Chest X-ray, AP view. Patient: 26 years old, sex M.
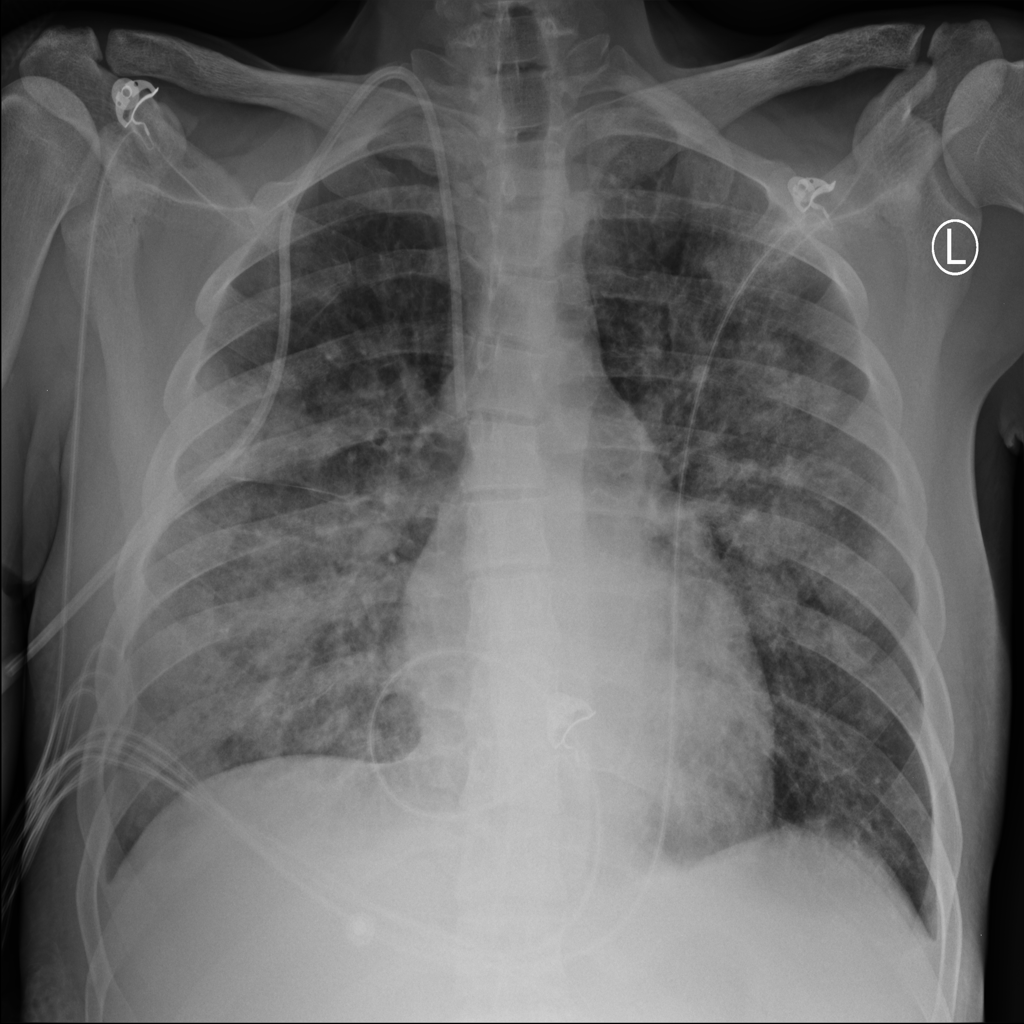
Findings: No Finding